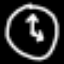
Label: clock